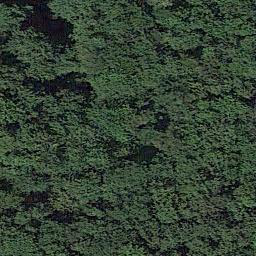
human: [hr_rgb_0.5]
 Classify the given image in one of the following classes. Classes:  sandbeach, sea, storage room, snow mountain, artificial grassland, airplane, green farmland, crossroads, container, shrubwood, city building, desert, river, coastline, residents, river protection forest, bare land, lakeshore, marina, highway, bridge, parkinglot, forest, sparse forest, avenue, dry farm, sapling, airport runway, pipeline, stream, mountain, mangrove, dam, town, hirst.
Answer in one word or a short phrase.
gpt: forest